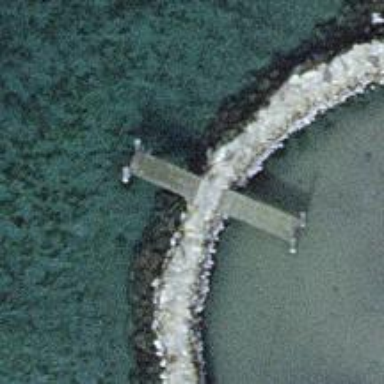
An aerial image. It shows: Breakwater structure.